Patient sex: M
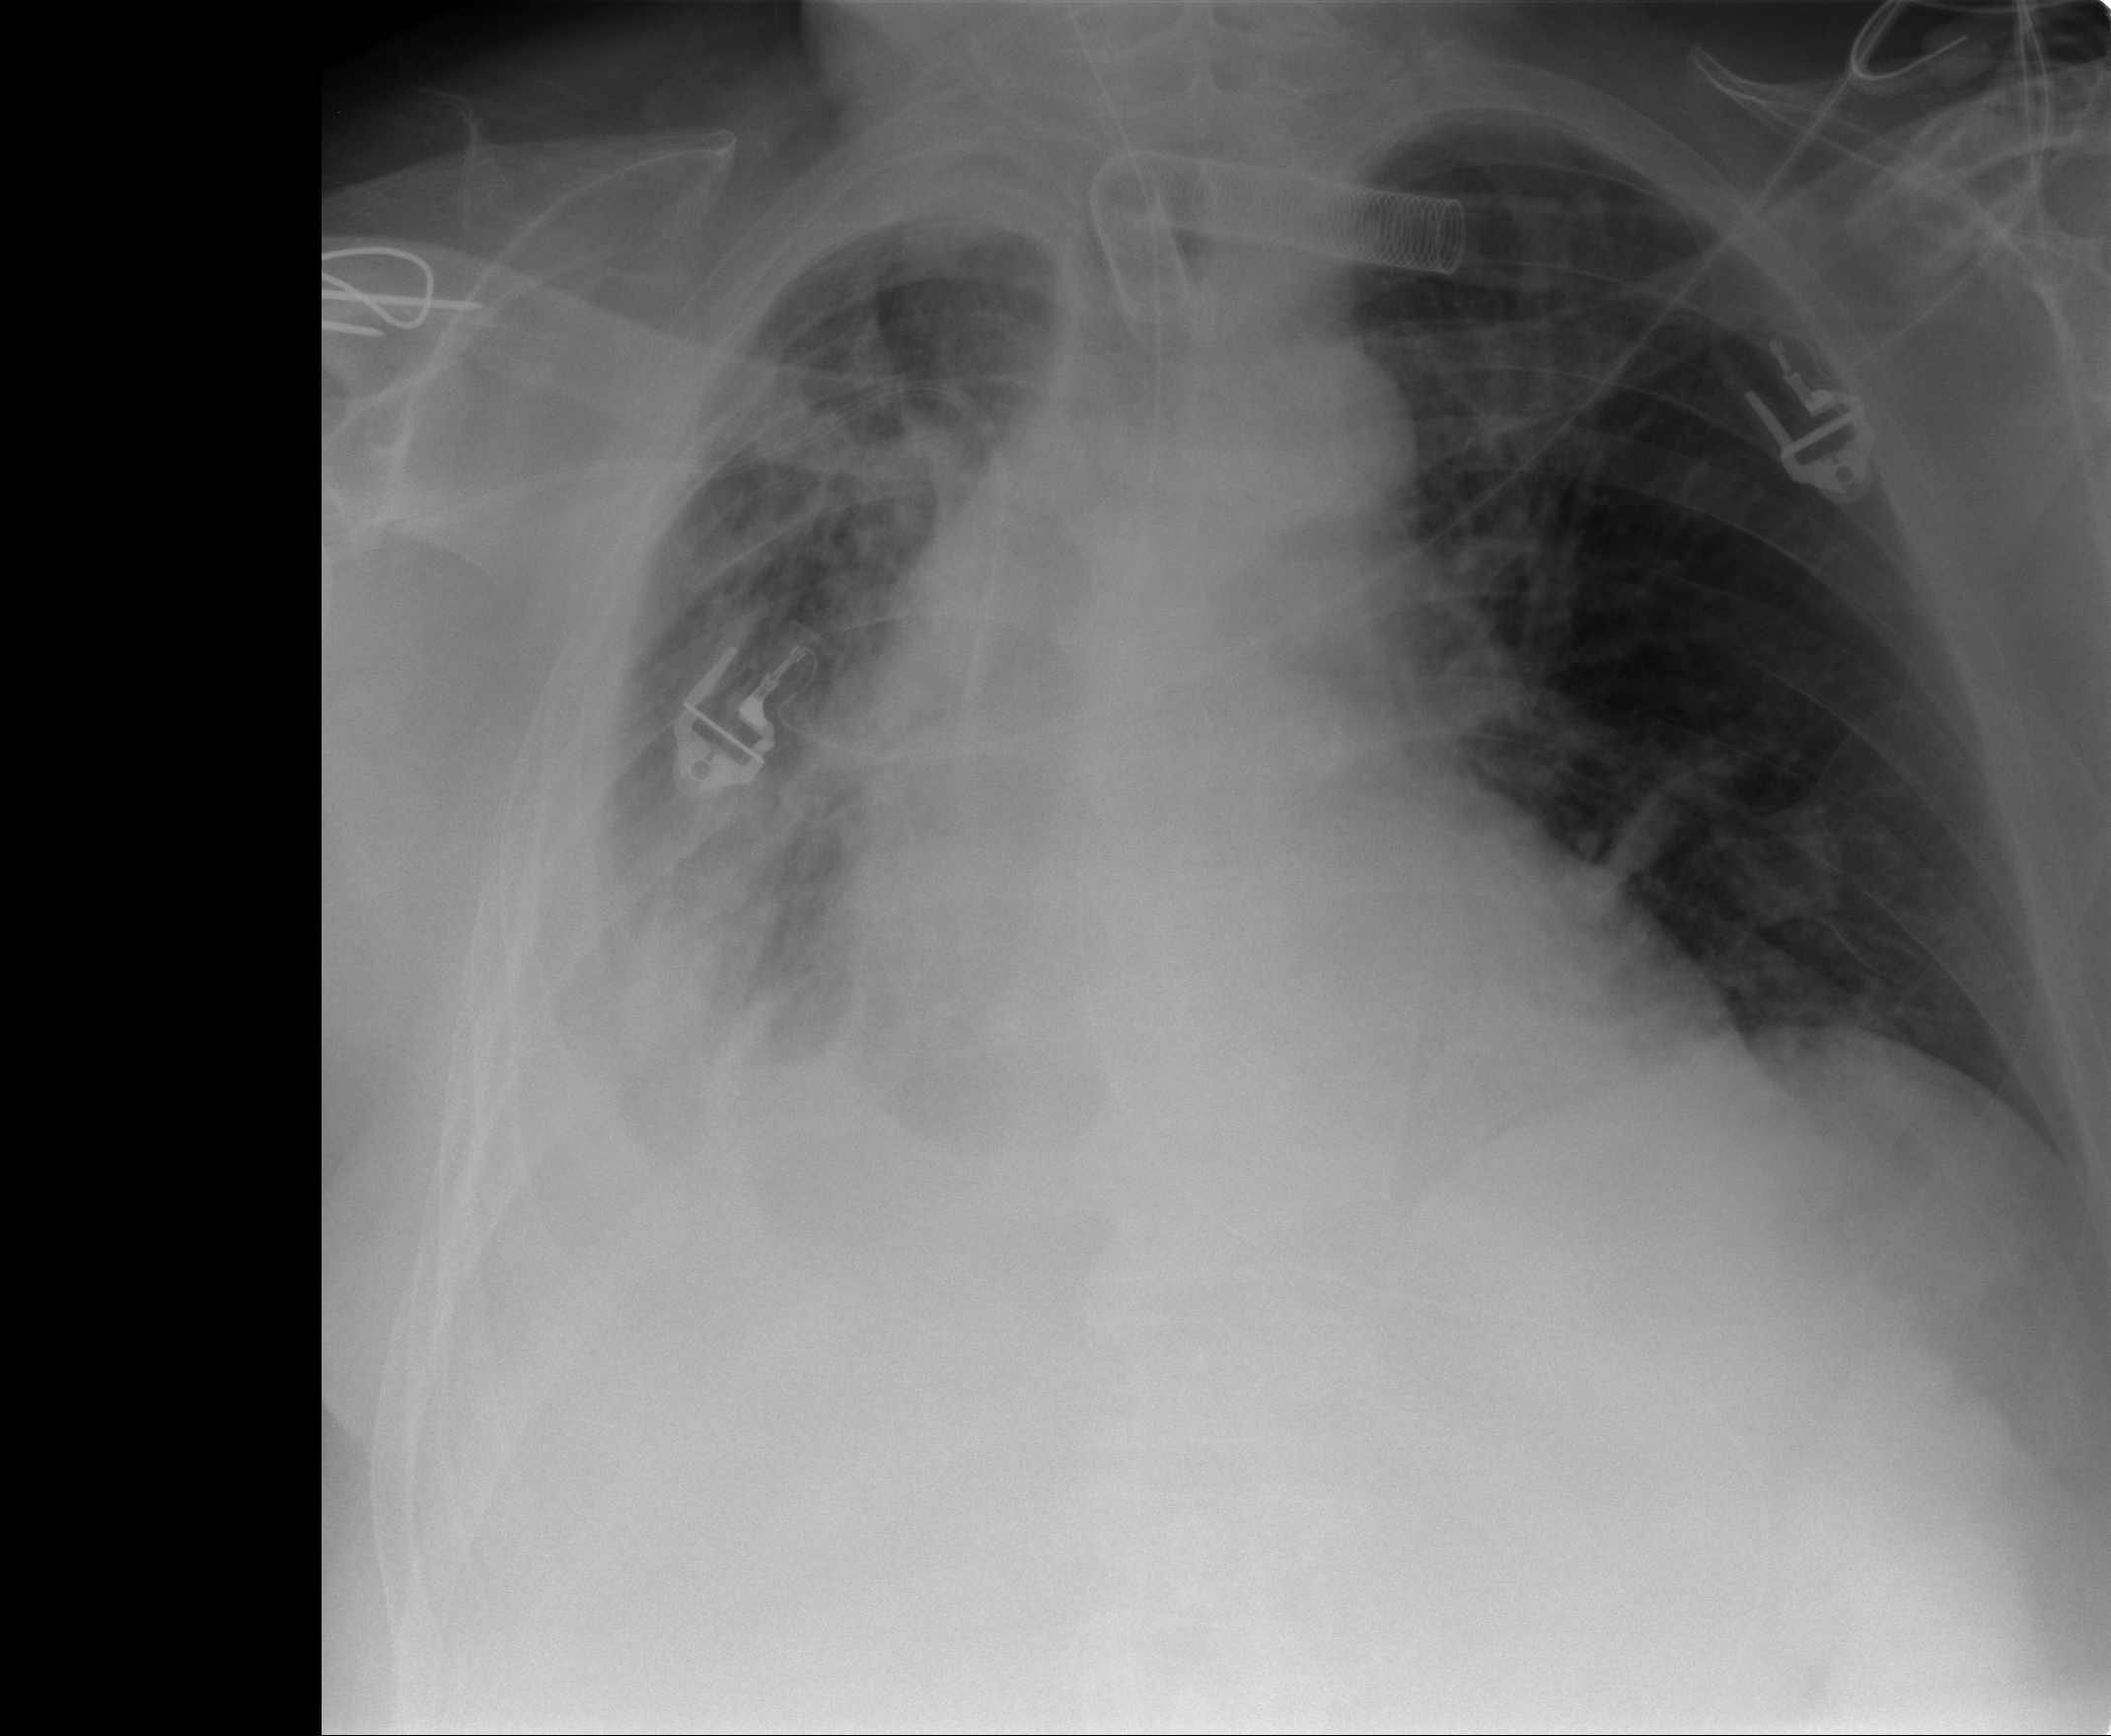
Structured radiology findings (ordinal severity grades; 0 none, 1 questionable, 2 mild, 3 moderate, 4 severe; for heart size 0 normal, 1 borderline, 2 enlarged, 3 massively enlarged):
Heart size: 2
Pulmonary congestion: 1
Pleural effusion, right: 2
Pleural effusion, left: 0
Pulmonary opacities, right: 3
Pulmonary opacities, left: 0
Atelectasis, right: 2
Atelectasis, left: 2